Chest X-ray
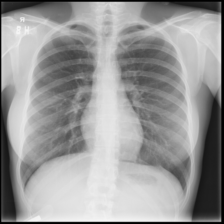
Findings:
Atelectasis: negative
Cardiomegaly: negative
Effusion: negative
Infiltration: negative
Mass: negative
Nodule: negative
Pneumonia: negative
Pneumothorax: negative
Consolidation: negative
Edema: negative
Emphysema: negative
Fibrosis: negative
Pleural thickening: negative
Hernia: negative